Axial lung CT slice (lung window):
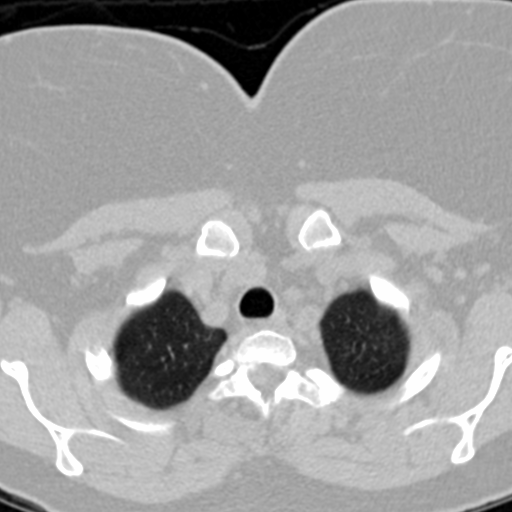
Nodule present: no